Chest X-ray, PA view. Patient: 71 years old, sex M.
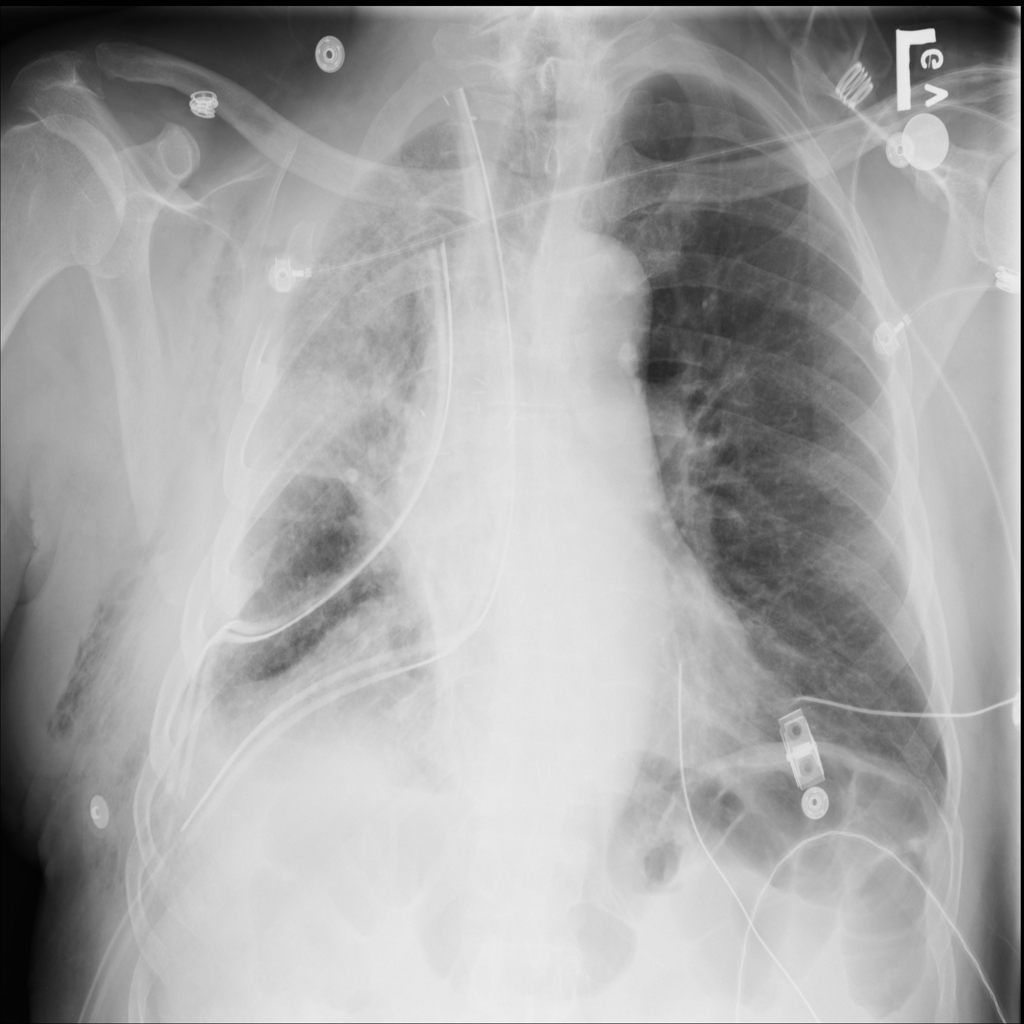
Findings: No Finding